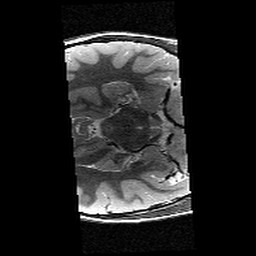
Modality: T2w
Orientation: axial
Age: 13
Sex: female
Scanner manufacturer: siemens
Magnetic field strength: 3 T
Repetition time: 9.23 s
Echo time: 0.067 s